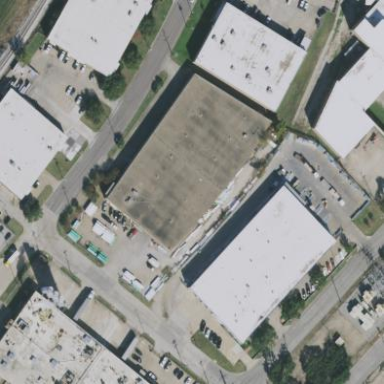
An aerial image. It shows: Warehouse building.